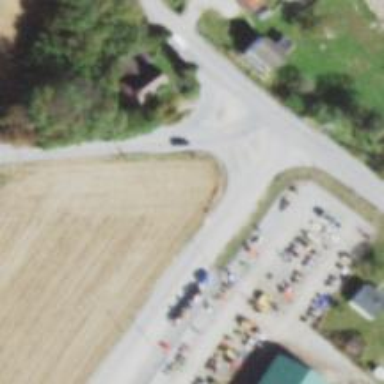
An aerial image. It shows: Stop road.